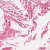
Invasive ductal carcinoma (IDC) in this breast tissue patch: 0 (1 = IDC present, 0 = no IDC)